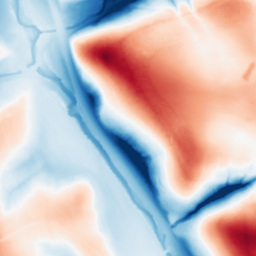
Category: multiscale
Decomposition family: dog_multiscale
Decomposition parameters: sigma_ratio: 2
n_scales: 6
base_sigma: 0.5
Upsampling method: linear_exact
Upsampling parameters: scale: 8
Upsampling scale: 8